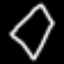
Label: diamond